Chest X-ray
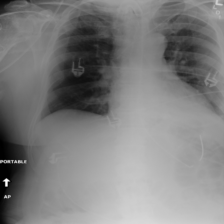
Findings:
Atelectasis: negative
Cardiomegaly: negative
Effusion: negative
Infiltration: negative
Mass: negative
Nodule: negative
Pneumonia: positive
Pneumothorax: negative
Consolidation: negative
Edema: negative
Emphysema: negative
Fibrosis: negative
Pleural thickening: negative
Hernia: negative